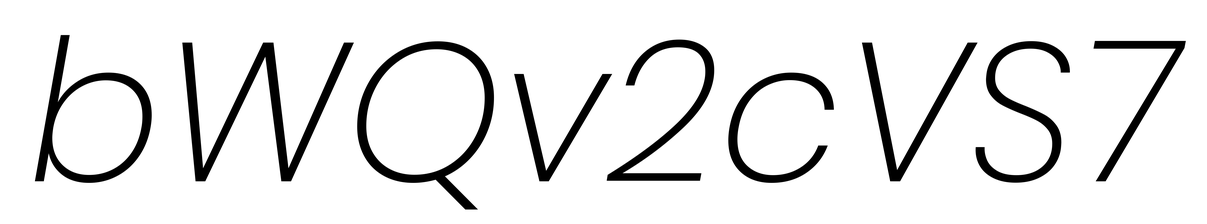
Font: Poppins-ExtraLightItalic